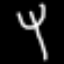
Label: fork